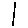
Label: line